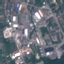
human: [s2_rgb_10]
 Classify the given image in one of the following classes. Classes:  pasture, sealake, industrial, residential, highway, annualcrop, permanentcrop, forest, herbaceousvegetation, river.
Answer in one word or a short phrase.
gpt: Industrial